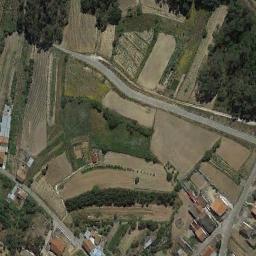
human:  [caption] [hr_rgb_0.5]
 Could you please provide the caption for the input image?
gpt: Most terraces are planted with crops .

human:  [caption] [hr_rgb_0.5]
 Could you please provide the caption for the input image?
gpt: There are several buildings and several roads on the terrace .

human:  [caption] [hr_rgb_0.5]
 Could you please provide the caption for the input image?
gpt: The bare and green terrace is next to some houses and trees .

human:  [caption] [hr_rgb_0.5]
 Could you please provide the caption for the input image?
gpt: There are paths and houses in a patch of brown and green terraces .

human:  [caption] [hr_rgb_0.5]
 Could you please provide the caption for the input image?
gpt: There are some buildings and green trees beside the terraces .